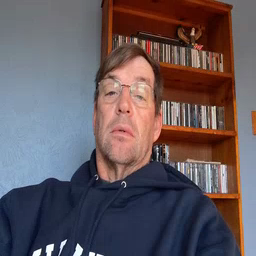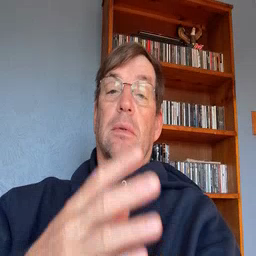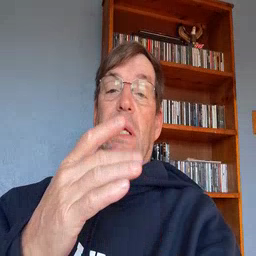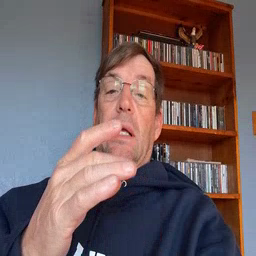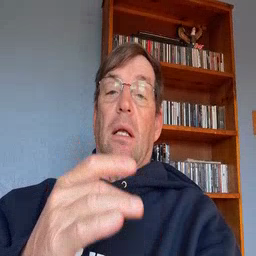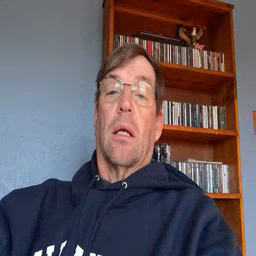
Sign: sticky